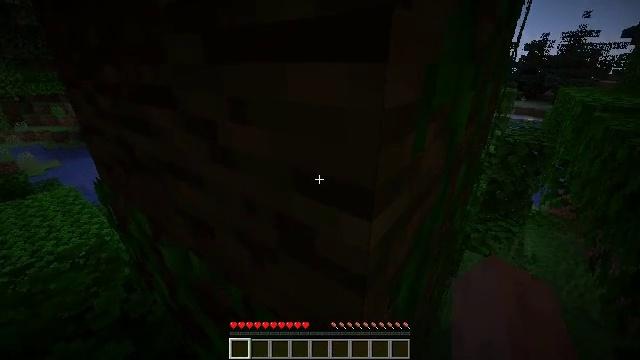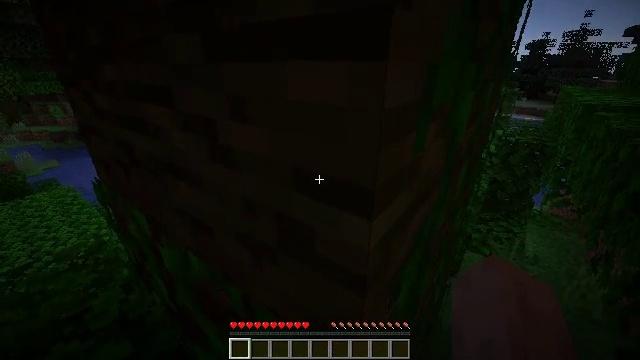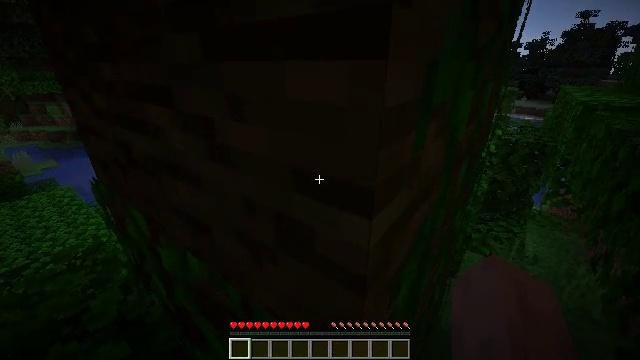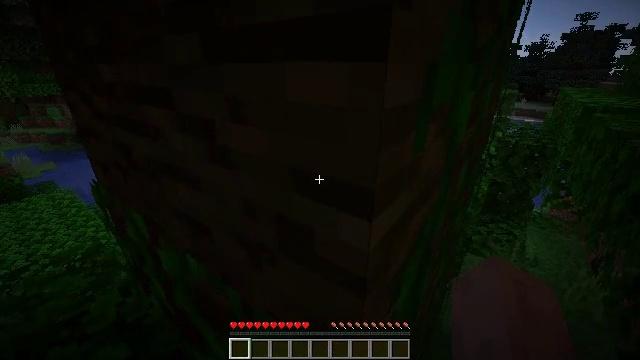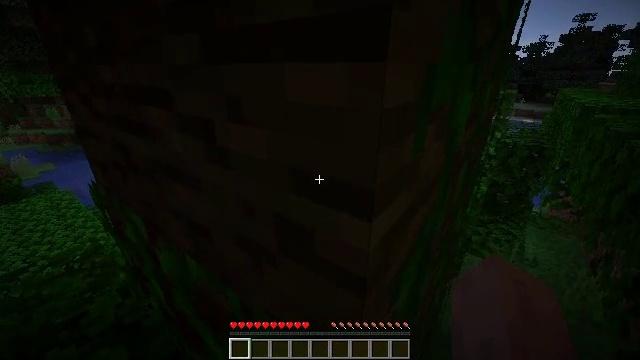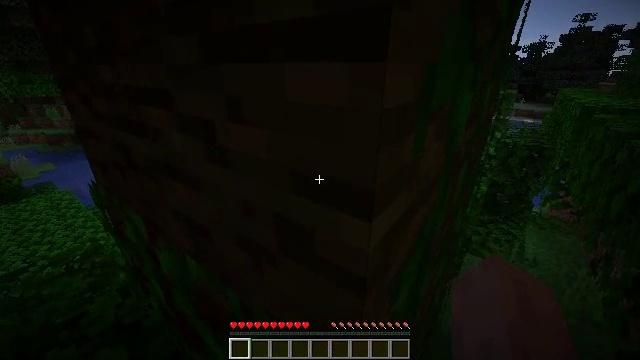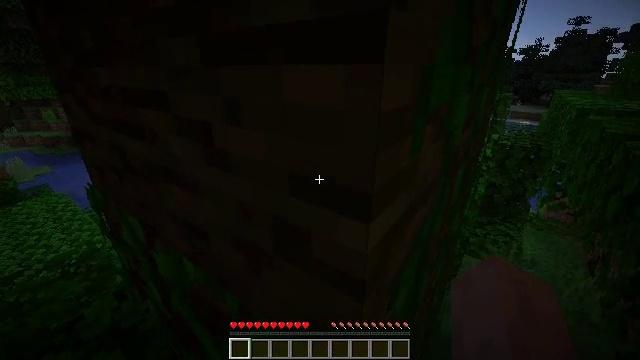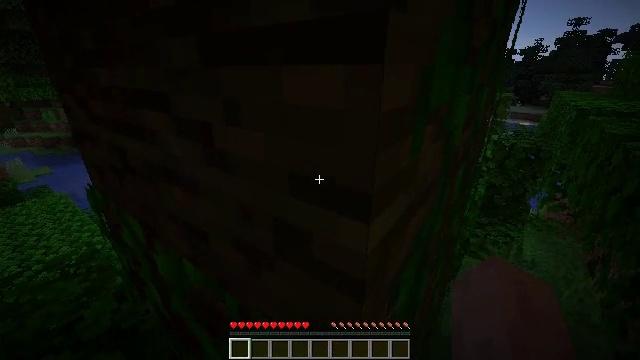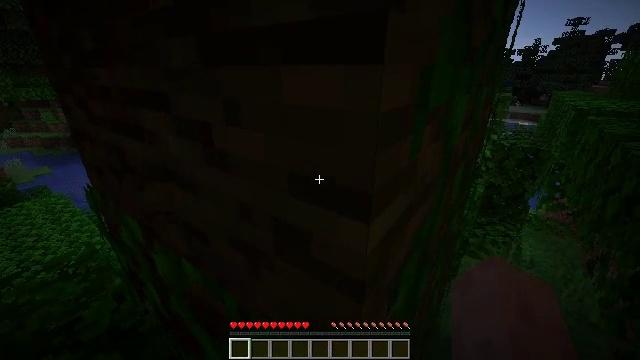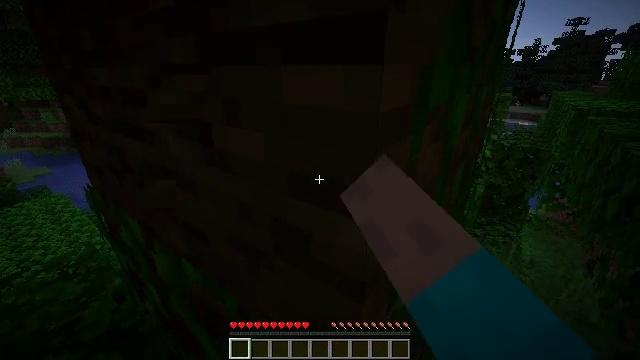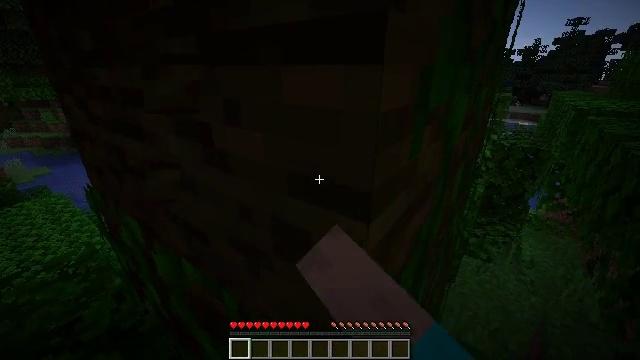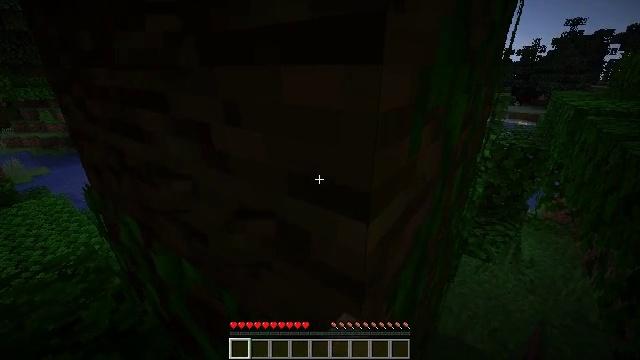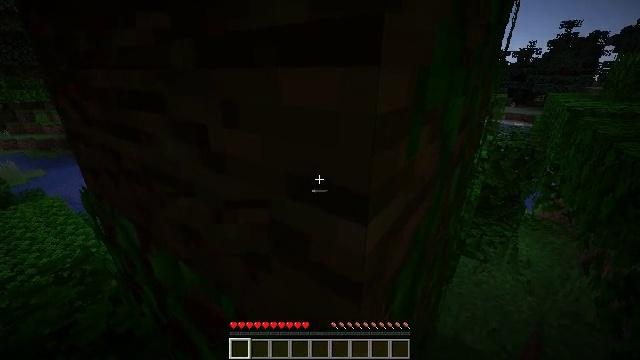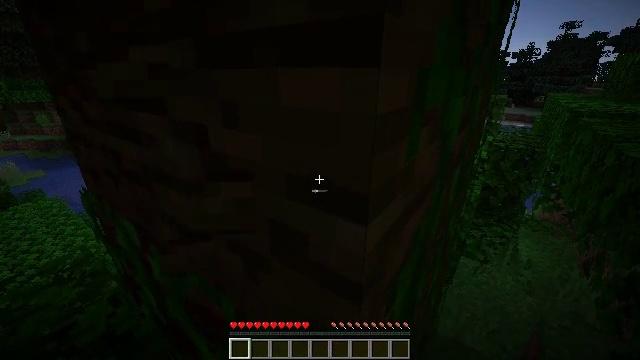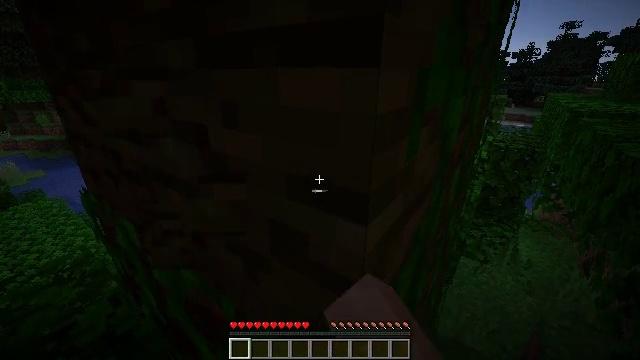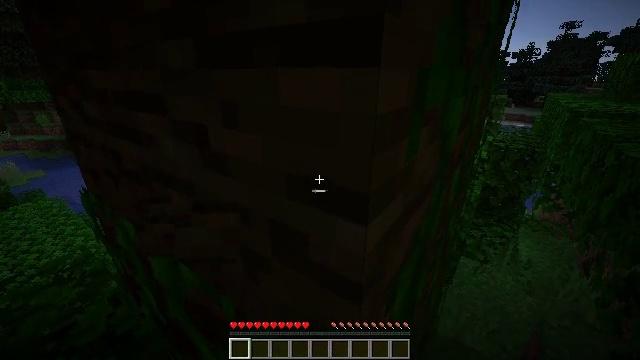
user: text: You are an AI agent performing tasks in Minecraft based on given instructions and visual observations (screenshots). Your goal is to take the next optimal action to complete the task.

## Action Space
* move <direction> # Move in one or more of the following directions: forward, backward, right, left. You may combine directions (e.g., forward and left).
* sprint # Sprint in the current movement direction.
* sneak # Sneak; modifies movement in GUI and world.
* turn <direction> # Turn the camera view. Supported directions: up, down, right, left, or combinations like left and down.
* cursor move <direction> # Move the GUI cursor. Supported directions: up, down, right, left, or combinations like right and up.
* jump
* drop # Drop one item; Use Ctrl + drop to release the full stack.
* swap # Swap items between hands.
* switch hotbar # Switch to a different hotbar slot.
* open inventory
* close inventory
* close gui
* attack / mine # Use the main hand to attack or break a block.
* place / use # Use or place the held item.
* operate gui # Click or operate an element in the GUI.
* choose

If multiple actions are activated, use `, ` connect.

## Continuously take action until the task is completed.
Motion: motion action
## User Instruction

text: Break the jungle log to gather wood.
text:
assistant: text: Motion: attack / mine
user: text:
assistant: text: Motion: attack / mine
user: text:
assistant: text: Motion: attack / mine
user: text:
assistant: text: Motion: attack / mine
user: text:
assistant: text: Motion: attack / mine
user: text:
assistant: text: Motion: attack / mine
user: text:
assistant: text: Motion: no_op
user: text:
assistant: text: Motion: attack / mine
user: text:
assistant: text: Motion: attack / mine
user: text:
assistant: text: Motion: attack / mine
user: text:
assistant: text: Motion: attack / mine
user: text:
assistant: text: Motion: no_op
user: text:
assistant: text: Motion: attack / mine
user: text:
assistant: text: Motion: attack / mine
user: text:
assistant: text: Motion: attack / mine
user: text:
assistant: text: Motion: attack / mine
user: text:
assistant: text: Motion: attack / mine
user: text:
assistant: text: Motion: attack / mine
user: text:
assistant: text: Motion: attack / mine
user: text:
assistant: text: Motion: attack / mine
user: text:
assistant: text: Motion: turn right, attack / mine
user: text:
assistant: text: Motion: turn right, attack / mine
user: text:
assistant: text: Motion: turn right, attack / mine
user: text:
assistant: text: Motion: attack / mine
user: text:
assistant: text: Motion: attack / mine
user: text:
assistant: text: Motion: attack / mine
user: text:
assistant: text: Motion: attack / mine
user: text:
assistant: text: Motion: attack / mine
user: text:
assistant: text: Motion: attack / mine
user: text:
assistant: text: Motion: attack / mine